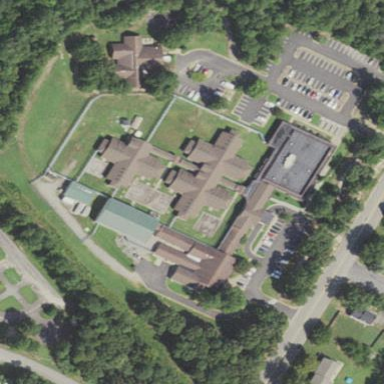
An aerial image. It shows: Prison.